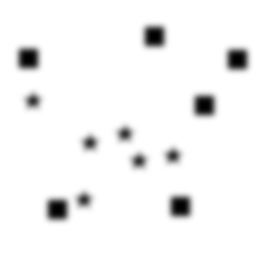
Squares: 6
Triangles: 0
Stars: 6
Total shapes: 12